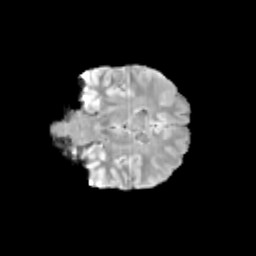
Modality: T2w
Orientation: coronal
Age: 11
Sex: female
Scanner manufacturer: siemens
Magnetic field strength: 3 T
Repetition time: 3.8 s
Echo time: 0.07 s